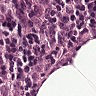
Metastatic tissue present: yes